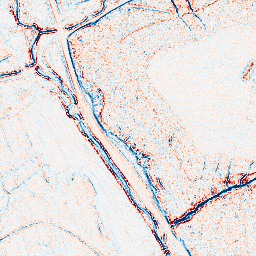
Category: edge_preserving
Decomposition family: bilateral
Decomposition parameters: d: 5
sigma_color: 50
sigma_space: 150
Upsampling method: cubic_mitchell
Upsampling parameters: scale: 8
Upsampling scale: 8